【题型】填空题　【知识点】立体几何　【难度】easy
已知点 $P$ 在正方体 $ABCD-A_1B_1C_1D_1$ 的表面上，$P$ 到三个平面 $ABCD$、$ADD_1A_1$、$ABB_1A_1$ 中的两个平面的距离相等，且 $P$ 到剩下一个平面的距离与 $P$ 到此正方体的中心的距离相等，则满足条件的点 $P$ 的个数为\_\_\_\_\_\_。
\vspace{0.5cm}

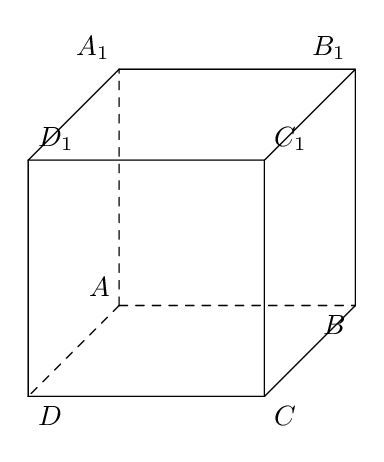
【解答】

\noindent \textbf{【答案】} $6$

\vspace{0.2cm}
\noindent \textbf{【分析】} 确定$P$在平面$ADC_1B_1$上，根据$d_{P-AB_1}=|PQ|$得到$P$的轨迹为平面$ADC_1B_1$内的一条抛物线，建立坐标系确定抛物线方程，计算交点得到答案.

\vspace{0.2cm}
\noindent \textbf{【解析】} 若$P$到平面$ABCD$、$ADD_1A_1$距离相等，根据对称性知$P$在平面$ADC_1B_1$上，